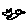
Label: bird